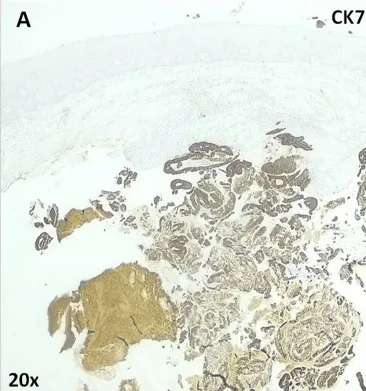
Gastric heterotopia of the hard palate (Immunohistochemistry with CK7 and Ck20 staining). At a 20x optical magnification, one can see the presence of secretory epithelium strongly positive for CK7.
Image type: pathology (immunostaining)